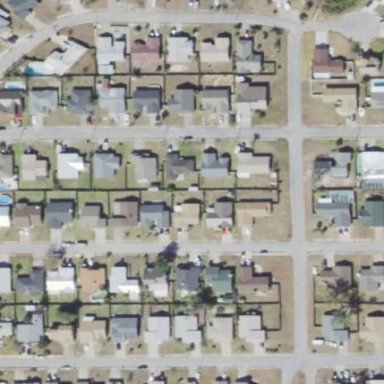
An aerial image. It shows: Residential area composed of single-family homes.